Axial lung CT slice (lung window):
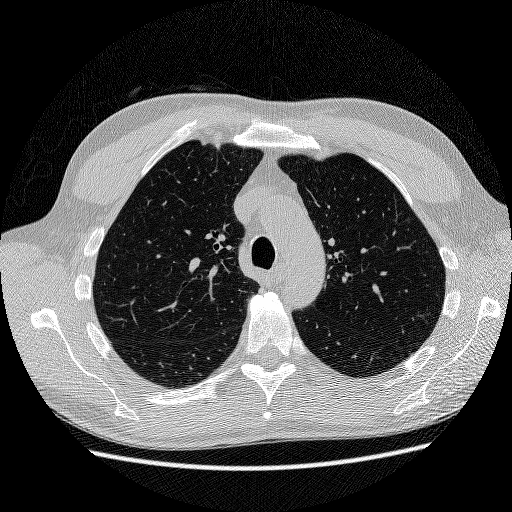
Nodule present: no